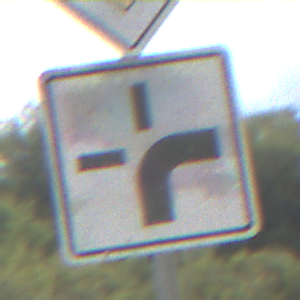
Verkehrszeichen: VerlaufVorfahrtsstrasse3
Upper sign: Vorfahrtsstrasse
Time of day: Midday
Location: Outdoor (Nature)
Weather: PartlyCloudy
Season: NotSpecified
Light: Natural